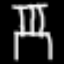
Label: chair